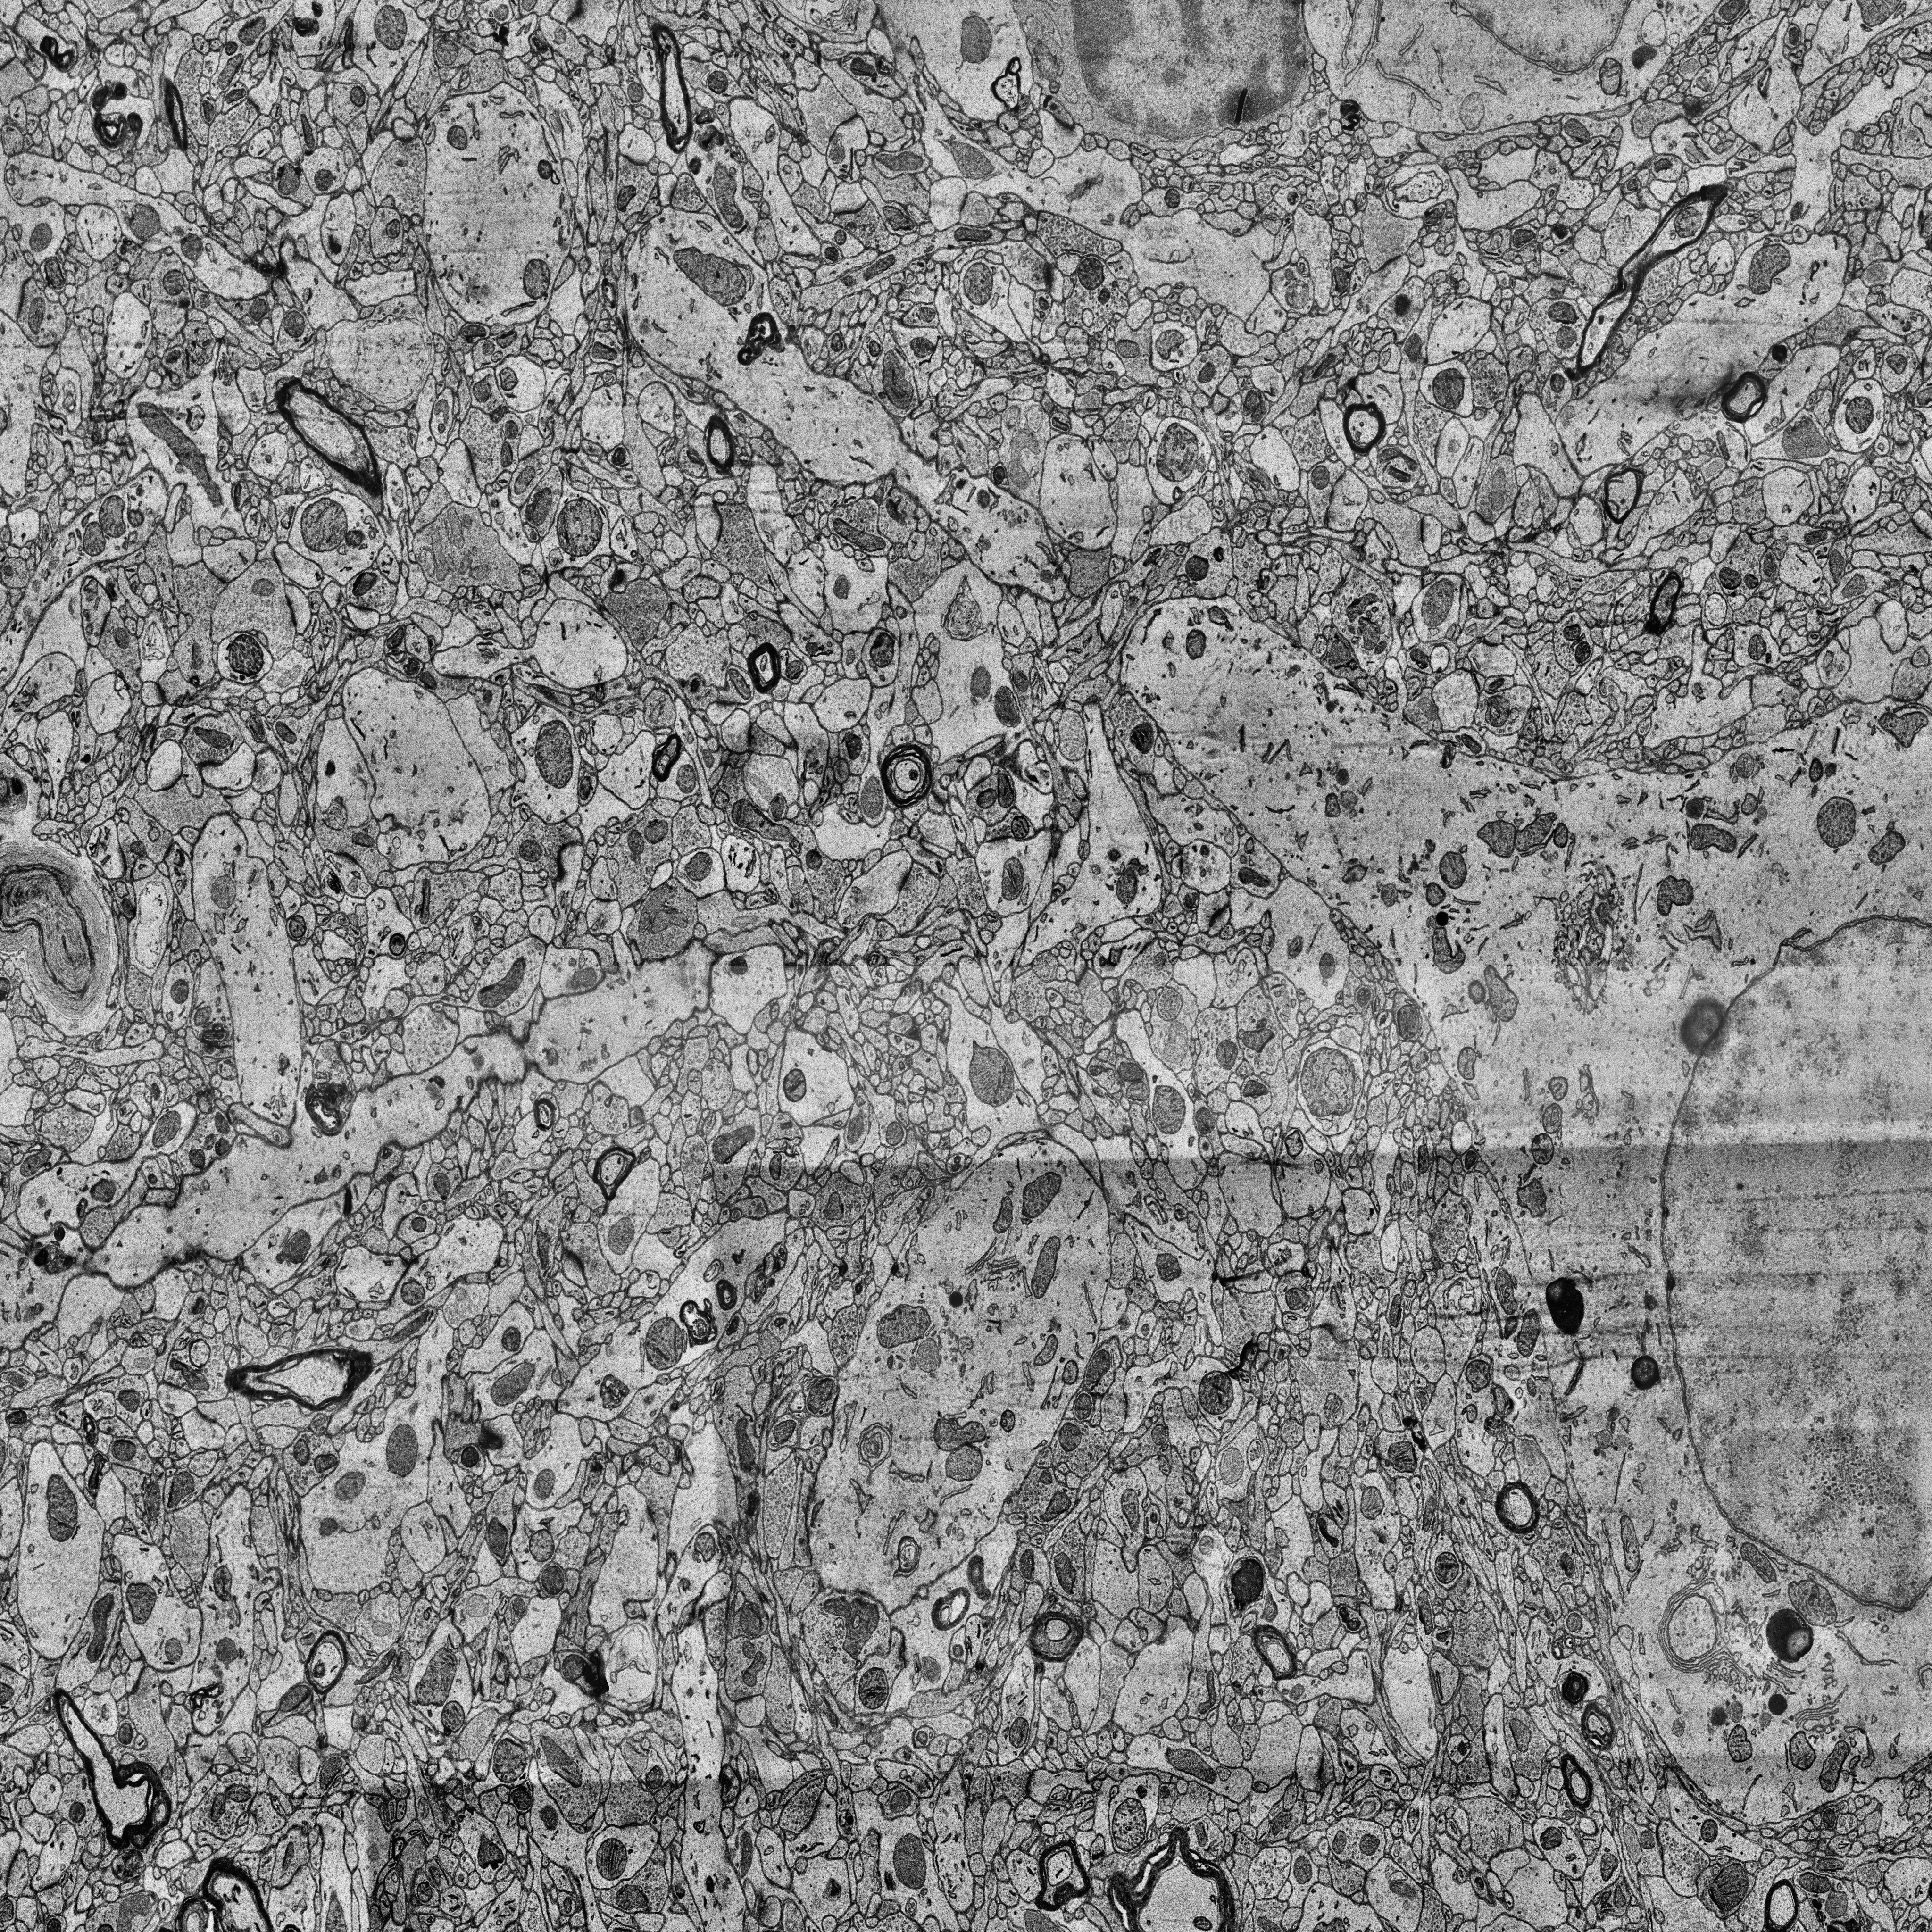
Electron microscopy slice of human cortex tissue
Slice depth (z): 268
Mitochondria instances in slice: 453